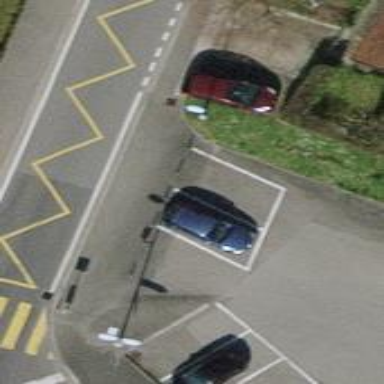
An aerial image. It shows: Street-side parking area.